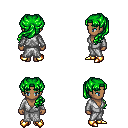
a pixel art fantasy rpg character, female body template, human, dark skin, white robe, magenta pants, green princess hairstyle, gold boots, four views (front, back, left, right), 2x2 character sprite sheet, small pixel art, hard edges, no anti-aliasing